Question: When you type in an unavailable option in the multiple select box in chosen.js, it will generate the output 'No results match ""'. Is there a way to change the output language?

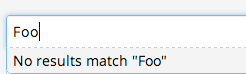
Answer: You can set default message for it -
'''
// jQuery version: https://github.com/harvesthq/chosen/blob/master/example.jquery.html
$(".chzn-select").chosen({no_results_text: "Translated No results matched"});
// Prototype version: https://github.com/harvesthq/chosen/blob/master/example.proto.html
new Chosen($$(".chzn-select")[element_index],{no_results_text: "Translated No results matched"});
'''
Except this, there doesn't seem to be any i18n support.